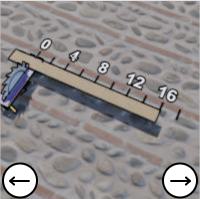
Task: length
Answer: 16
First scale value: 4.0